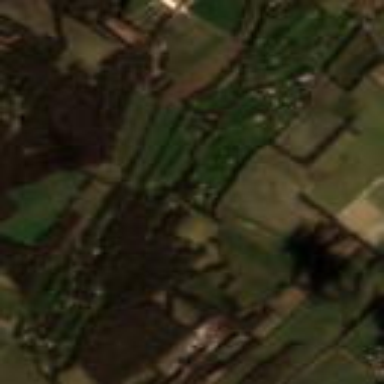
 place for golfing and leisure activities."